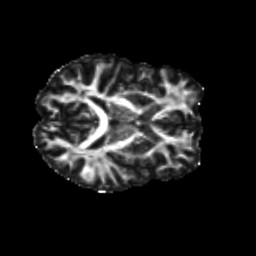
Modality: FA
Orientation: axial
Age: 21
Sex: female
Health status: healthy
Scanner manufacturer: siemens
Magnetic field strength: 3 T
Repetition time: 8.6 s
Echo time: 0.095 s